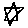
Label: star